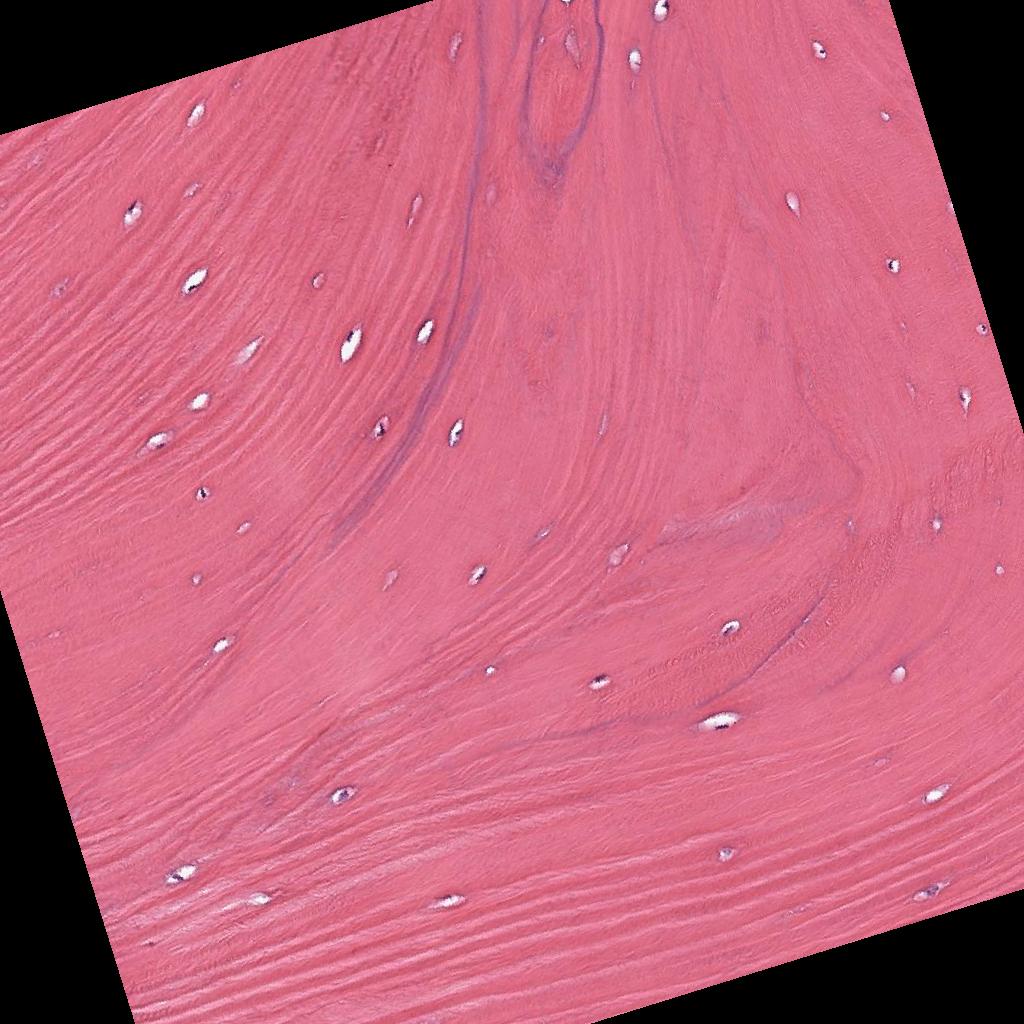
Label: Non-Tumor